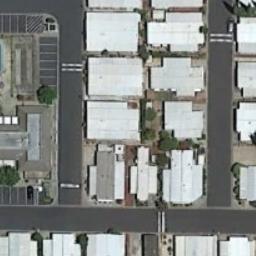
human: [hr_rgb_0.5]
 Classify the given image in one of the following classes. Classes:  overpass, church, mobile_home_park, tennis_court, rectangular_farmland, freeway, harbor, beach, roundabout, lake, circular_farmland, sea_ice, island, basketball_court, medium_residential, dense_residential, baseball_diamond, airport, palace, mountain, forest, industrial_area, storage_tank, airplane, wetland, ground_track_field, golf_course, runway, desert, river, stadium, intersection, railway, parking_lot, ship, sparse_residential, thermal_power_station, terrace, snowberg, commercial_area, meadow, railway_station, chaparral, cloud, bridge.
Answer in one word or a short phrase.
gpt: mobile_home_park